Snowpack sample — Buffalo Mountain, Silverthorne, Colorado, USA (2/22/26, 2:02 PM MST)
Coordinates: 39.622, -106.113
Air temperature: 33 °F
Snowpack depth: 63 cm
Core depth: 10 cm
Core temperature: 30.2 °F
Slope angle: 11°, slope face: 116°
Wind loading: low
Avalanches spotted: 0
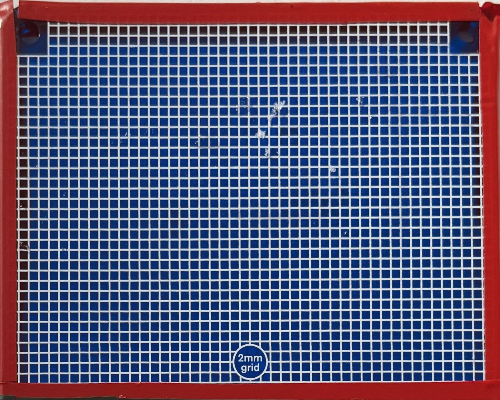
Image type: profile
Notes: In a firebreak similar to site 1, minimal wind loading with no spotted avalanches (not many faces in view though)